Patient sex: F
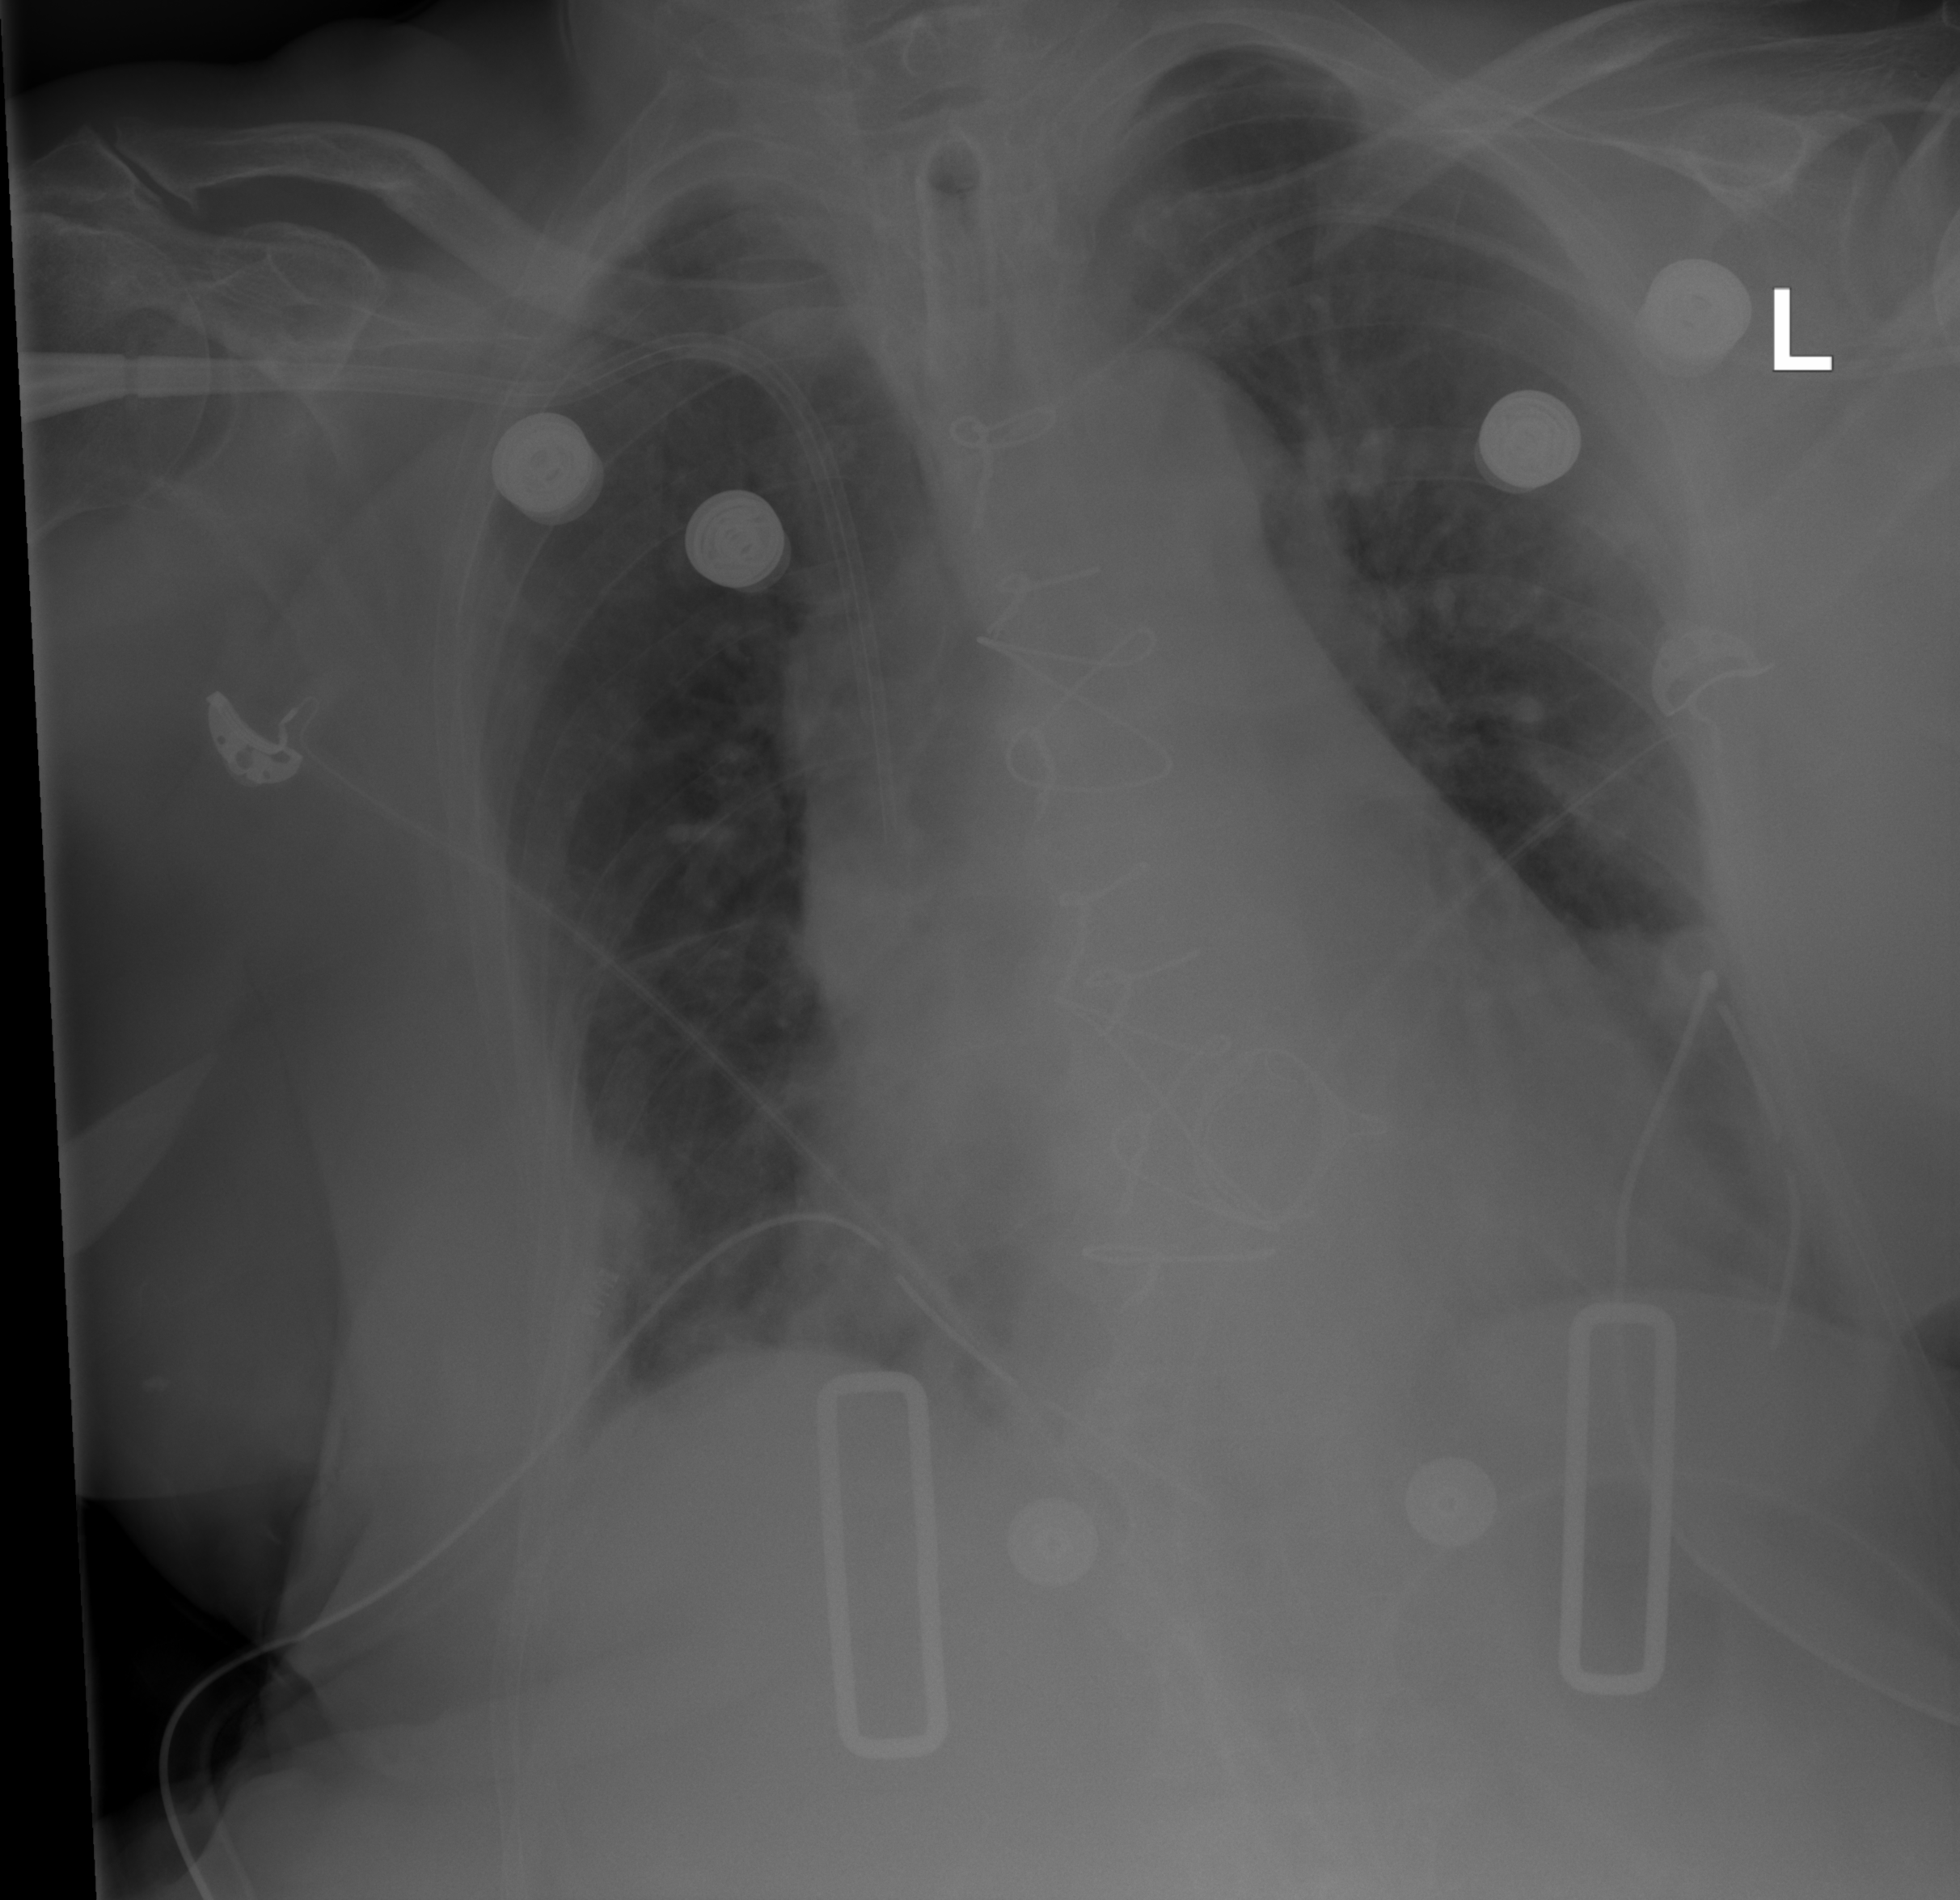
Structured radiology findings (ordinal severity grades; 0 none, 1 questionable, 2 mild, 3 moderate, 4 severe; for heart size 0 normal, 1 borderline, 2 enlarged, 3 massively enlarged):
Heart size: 2
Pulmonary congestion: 0
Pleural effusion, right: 0
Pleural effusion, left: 0
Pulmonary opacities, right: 2
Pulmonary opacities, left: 0
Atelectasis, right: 0
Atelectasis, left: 0